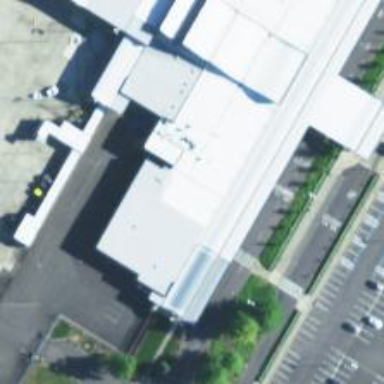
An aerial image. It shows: Car rental facility.